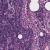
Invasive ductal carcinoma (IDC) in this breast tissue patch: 0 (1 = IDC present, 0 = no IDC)